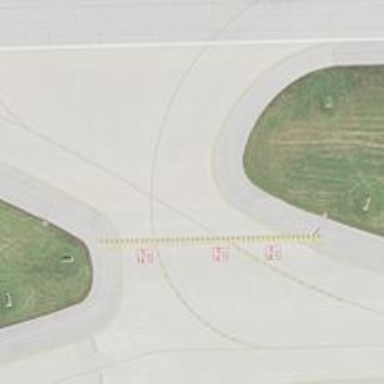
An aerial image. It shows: Image of taxiway at airport.